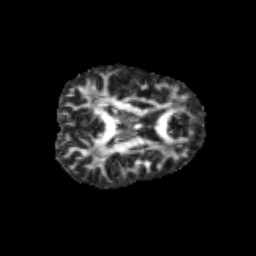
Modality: FA
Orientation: axial
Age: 12
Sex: female
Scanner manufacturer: siemens
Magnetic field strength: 3 T
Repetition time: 3.8 s
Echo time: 0.07 s